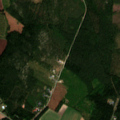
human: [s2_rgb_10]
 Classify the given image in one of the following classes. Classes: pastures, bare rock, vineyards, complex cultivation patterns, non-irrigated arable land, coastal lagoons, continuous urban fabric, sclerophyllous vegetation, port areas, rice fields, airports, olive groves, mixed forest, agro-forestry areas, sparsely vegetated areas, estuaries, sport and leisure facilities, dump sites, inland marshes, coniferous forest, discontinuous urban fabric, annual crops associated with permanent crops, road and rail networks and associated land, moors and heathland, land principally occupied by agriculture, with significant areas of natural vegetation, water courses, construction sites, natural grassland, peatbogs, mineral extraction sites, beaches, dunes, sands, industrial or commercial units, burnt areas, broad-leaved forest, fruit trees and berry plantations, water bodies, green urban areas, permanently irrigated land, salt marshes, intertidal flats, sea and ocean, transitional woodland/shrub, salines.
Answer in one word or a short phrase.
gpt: discontinuous urban fabric, non-irrigated arable land, coniferous forest